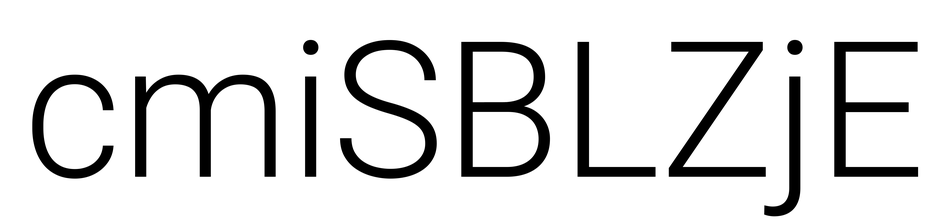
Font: Roboto_Light